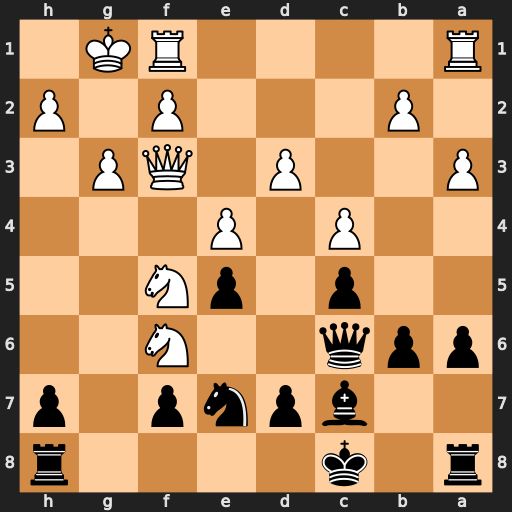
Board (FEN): r1k4r/2bpnp1p/ppq2N2/2p1pN2/2P1P3/P2P1QP1/1P3P1P/R4RK1
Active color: b
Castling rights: -
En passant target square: -
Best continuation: Qxf6